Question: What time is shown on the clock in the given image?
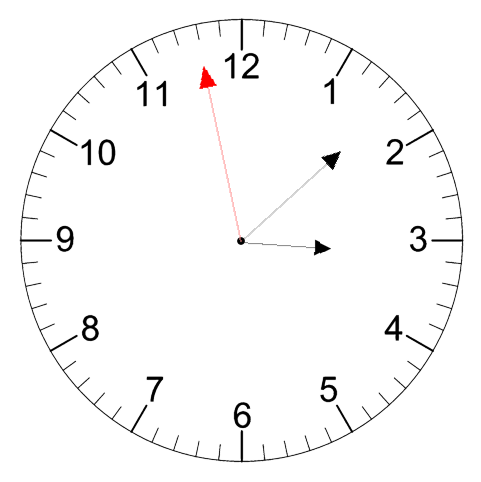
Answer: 03:07:58